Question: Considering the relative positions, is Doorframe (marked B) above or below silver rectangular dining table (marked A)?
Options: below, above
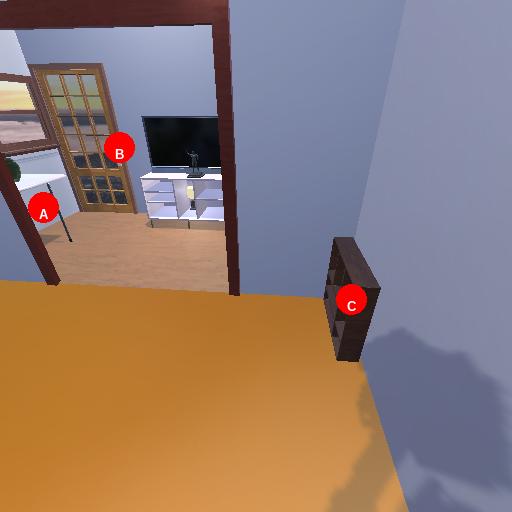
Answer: below